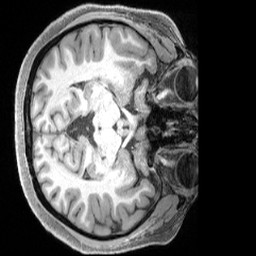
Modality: T1w
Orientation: axial
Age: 30
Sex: female
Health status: ill
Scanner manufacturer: siemens
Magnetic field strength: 3 T
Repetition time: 2.4 s
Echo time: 0.00222 s